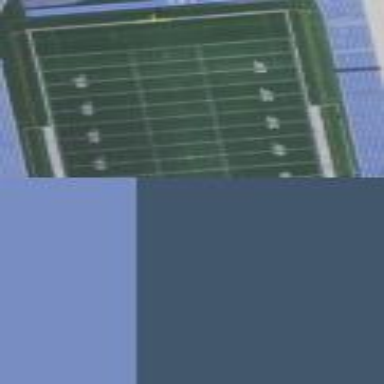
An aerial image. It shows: American football pitch.